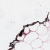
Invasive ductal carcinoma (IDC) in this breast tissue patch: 0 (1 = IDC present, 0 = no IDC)